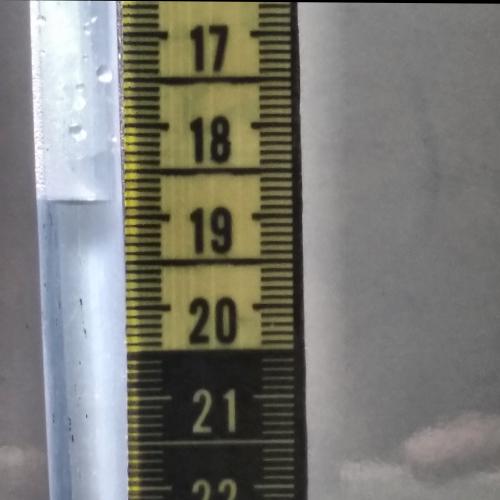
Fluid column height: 18.8 cm